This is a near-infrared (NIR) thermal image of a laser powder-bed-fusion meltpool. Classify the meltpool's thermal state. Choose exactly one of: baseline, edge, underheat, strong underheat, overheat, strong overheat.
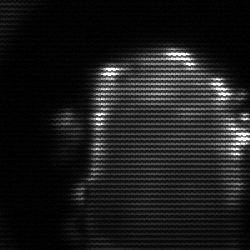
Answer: baseline